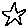
Label: star